Field crop: maize
Growth stage: 1
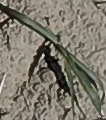
Species: sorghum